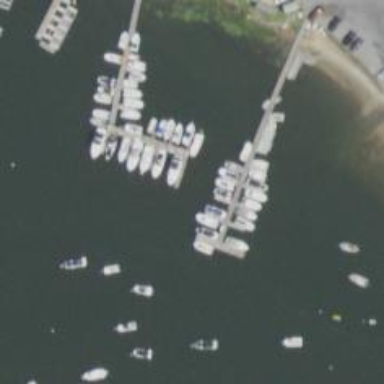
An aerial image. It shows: Commercial mooring pier.